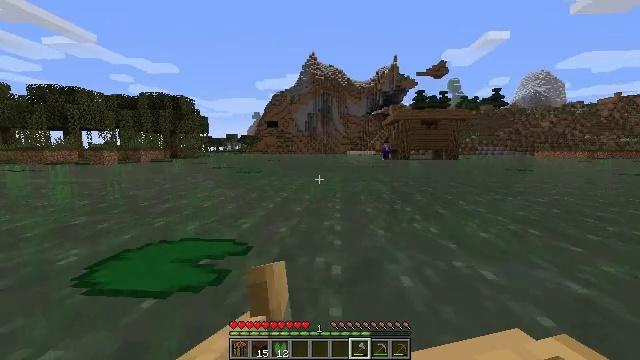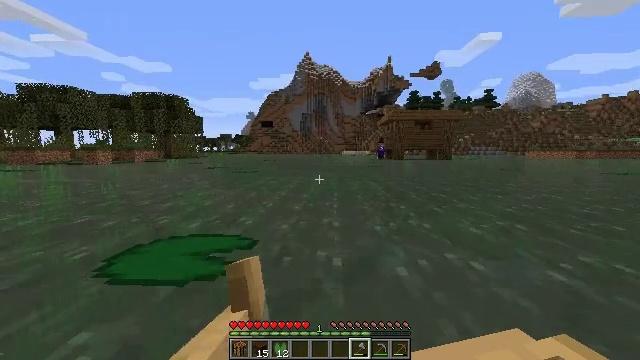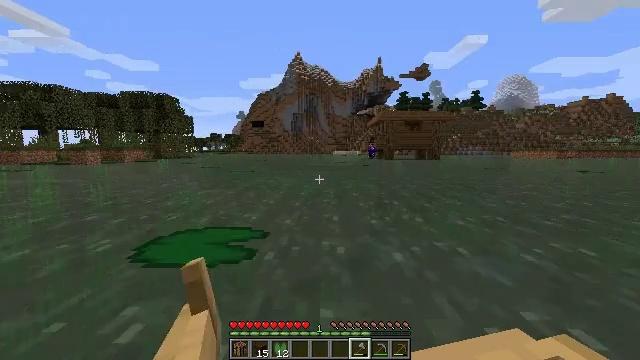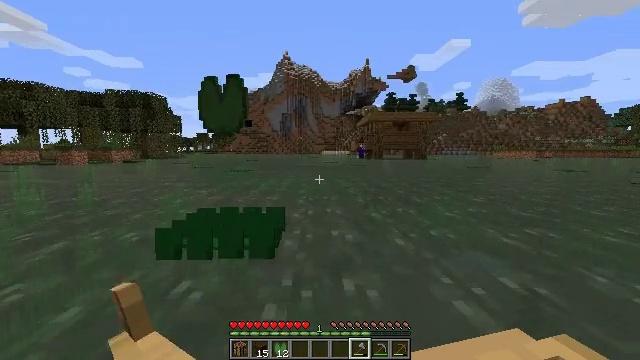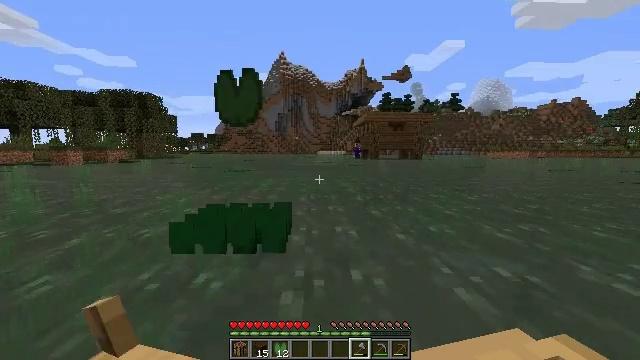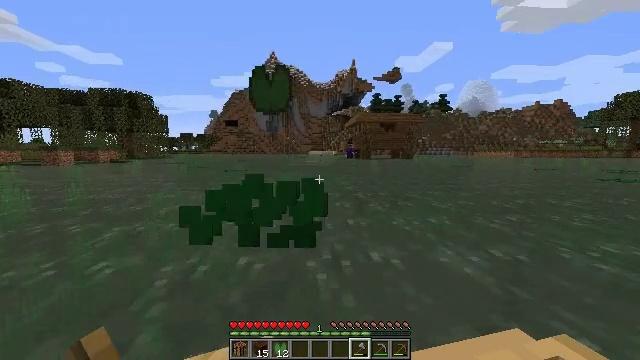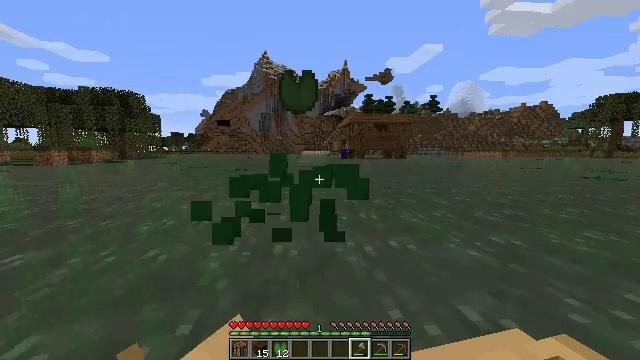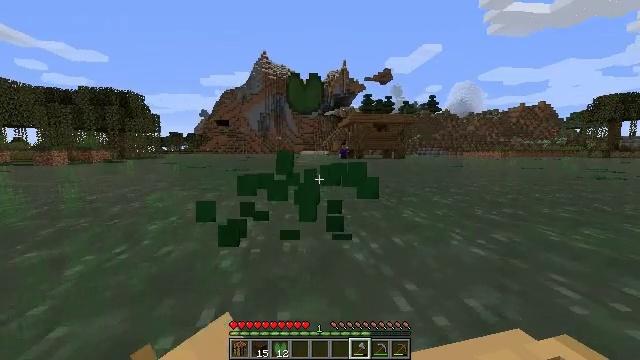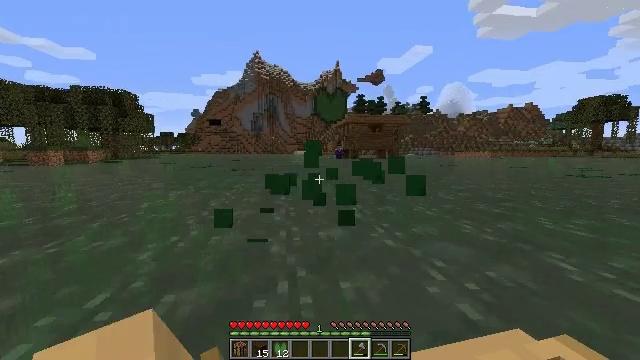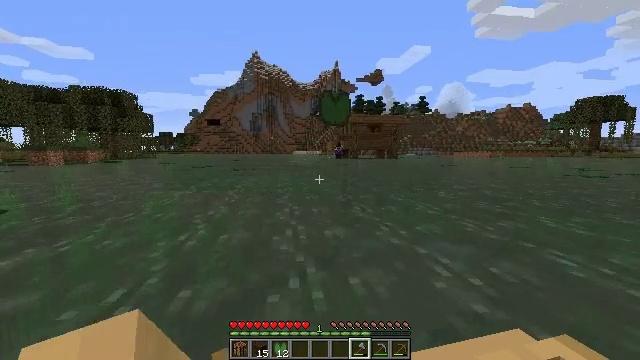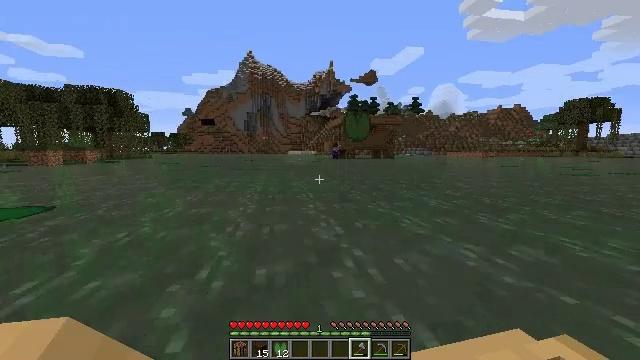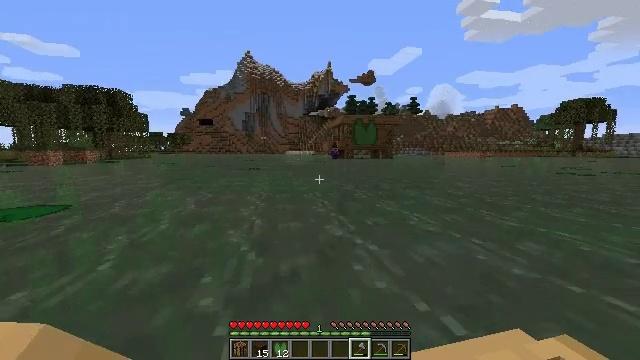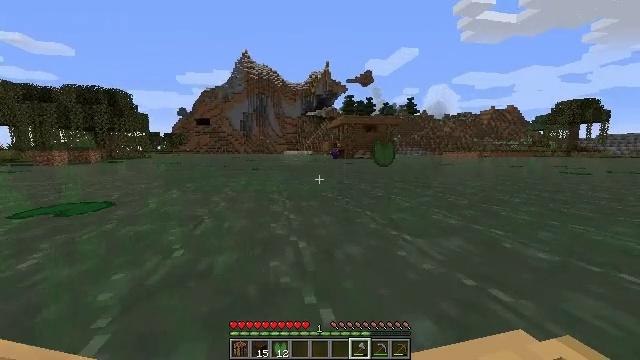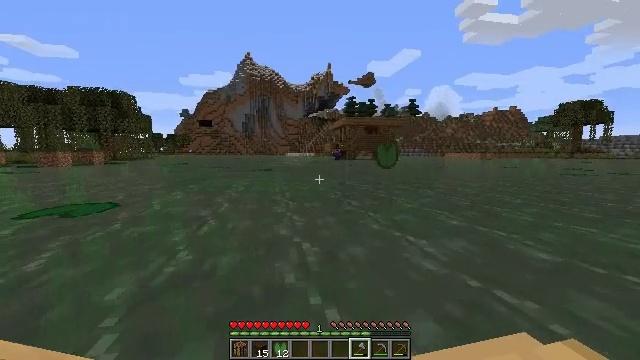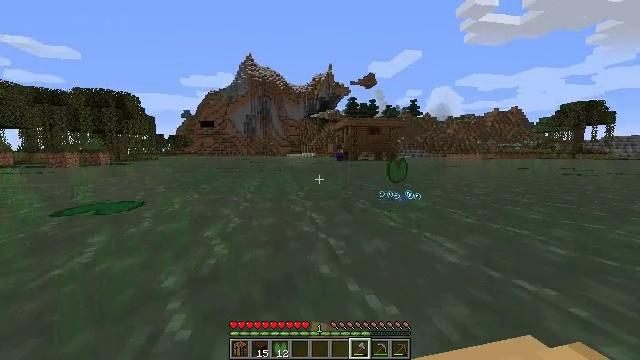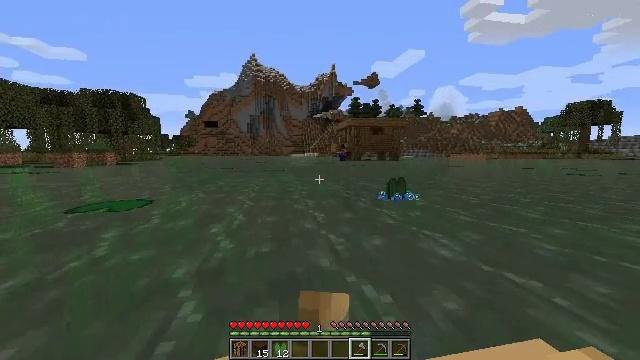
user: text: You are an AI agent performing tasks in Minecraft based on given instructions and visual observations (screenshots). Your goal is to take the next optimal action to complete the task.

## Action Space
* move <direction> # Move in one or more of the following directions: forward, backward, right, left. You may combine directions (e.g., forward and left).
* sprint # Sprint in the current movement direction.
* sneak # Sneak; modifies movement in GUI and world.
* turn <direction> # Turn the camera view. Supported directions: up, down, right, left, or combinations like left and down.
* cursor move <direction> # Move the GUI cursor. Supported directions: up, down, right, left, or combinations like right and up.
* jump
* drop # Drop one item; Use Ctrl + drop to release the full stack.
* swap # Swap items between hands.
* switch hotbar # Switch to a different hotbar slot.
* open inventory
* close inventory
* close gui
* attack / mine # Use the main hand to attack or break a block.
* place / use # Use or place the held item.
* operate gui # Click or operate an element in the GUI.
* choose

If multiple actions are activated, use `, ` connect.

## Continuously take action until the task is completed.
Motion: motion action
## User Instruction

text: Drop a lily pad.
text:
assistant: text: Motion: move forward
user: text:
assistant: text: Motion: move forward
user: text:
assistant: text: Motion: move forward
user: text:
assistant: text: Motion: move forward
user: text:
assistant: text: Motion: move forward
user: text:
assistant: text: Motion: move forward
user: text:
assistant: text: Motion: move forward
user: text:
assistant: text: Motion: move forward
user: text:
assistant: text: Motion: move forward
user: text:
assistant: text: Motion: move forward
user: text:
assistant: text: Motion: move forward
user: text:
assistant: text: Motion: move forward
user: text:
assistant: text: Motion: move forward
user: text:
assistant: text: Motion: move forward
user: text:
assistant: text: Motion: move forward, turn left
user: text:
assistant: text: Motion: move forward, turn left
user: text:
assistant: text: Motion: move forward, turn left and down
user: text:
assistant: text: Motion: move forward, turn left and down
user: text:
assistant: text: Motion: move forward, turn left and down
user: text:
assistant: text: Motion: move forward, turn left and down
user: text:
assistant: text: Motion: move forward
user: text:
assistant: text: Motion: move forward
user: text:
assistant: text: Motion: move forward
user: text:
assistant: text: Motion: move forward
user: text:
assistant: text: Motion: move forward
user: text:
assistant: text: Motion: move forward
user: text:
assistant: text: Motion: move forward
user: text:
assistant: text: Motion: move forward
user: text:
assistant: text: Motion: move forward
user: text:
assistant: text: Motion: move forward